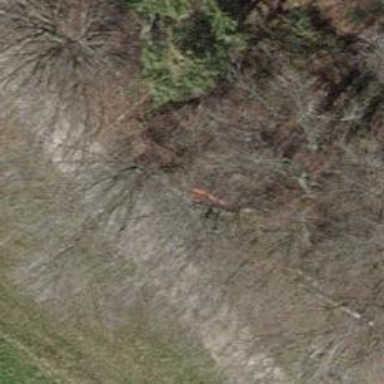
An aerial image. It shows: Red bench.